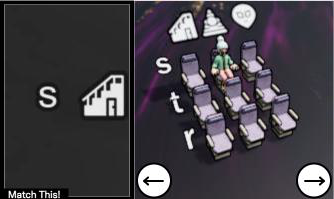
Task: seats
Answer: no